Interaction volume radius: 5 \u00c5
Interaction volume height: 35 \u00c5
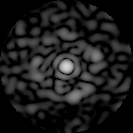
Disorder parameter: 0.8519